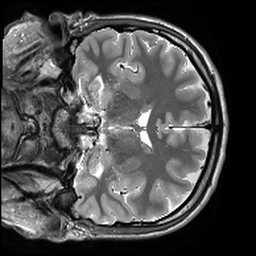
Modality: T2w
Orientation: coronal
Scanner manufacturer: siemens
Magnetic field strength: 3 T
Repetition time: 10.64 s
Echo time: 0.05 s